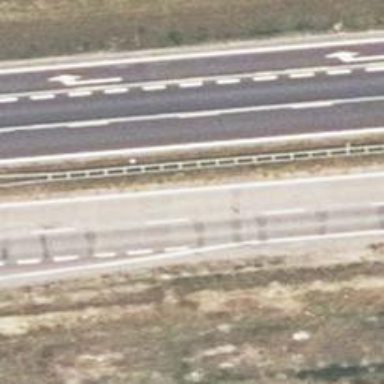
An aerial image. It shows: Trunk highway.